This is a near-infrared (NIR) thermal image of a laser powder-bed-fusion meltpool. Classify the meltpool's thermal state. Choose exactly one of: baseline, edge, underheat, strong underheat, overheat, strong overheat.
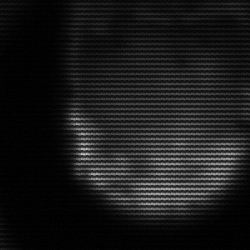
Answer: edge